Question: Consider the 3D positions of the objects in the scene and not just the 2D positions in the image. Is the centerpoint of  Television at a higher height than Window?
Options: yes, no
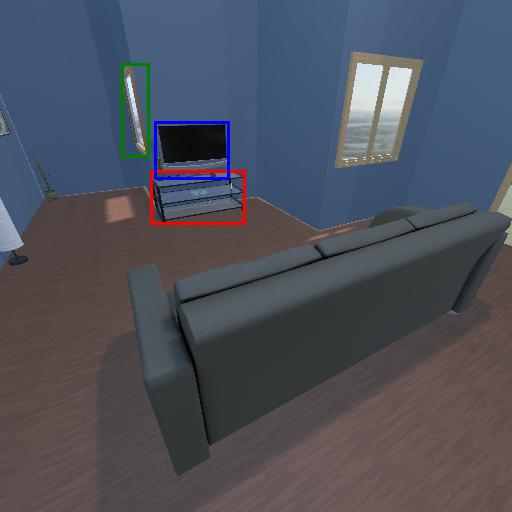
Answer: yes